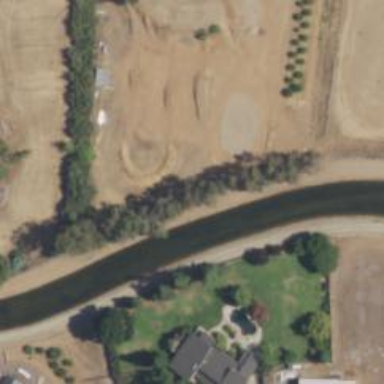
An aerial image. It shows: Canal.